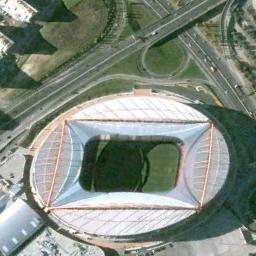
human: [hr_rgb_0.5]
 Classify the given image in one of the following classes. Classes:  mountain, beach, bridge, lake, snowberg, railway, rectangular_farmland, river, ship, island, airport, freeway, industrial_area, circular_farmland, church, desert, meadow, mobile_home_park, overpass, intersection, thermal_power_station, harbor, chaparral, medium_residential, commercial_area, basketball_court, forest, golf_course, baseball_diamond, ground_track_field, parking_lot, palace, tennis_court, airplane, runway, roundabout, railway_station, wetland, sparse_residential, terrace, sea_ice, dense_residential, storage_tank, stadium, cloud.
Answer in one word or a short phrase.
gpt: stadium